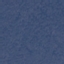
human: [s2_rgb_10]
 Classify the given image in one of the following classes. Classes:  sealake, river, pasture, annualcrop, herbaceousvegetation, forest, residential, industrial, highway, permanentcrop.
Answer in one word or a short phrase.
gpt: Forest